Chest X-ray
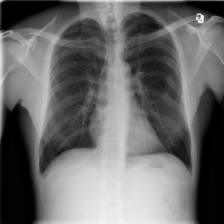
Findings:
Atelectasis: negative
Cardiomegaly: negative
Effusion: negative
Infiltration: negative
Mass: negative
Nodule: negative
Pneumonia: negative
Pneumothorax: negative
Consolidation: negative
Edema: negative
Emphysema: negative
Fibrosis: negative
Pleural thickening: negative
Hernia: negative